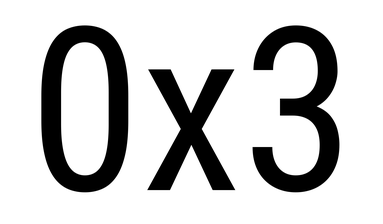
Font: Roboto_Condensed_Regular